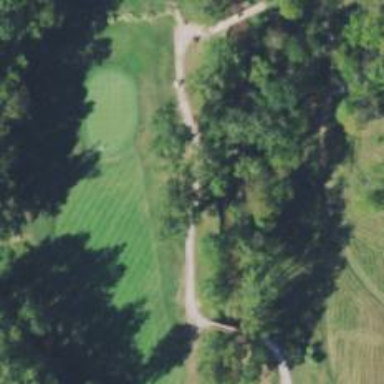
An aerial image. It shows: Path used for both walking and golf.